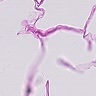
Metastatic tissue present: no